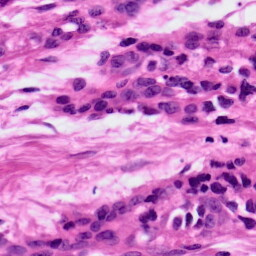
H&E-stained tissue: Ovarian